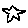
Label: star